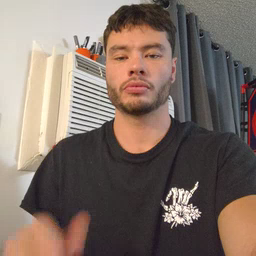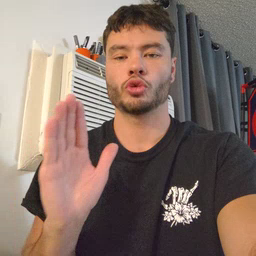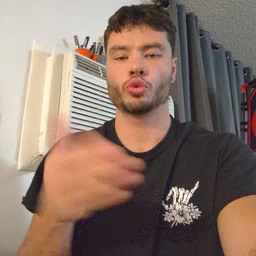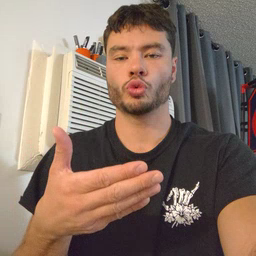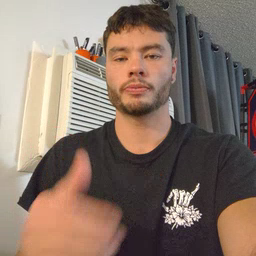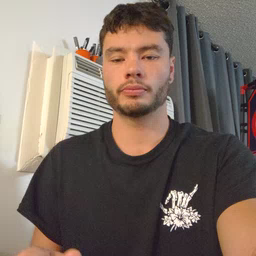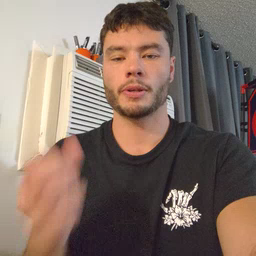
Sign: room